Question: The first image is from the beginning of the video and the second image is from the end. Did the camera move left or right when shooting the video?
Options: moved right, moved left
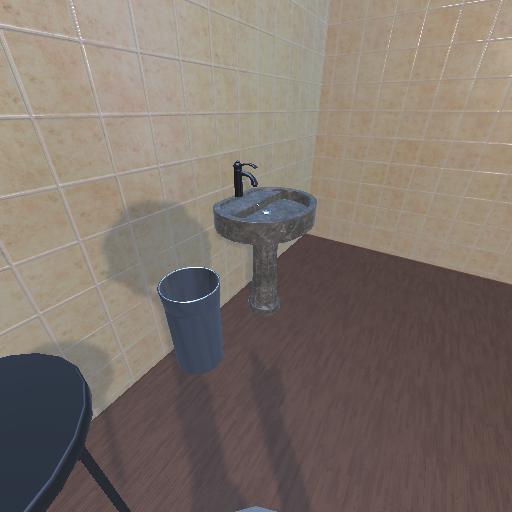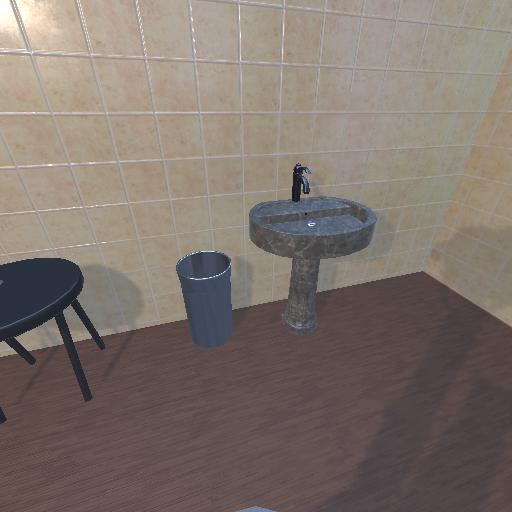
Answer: moved right